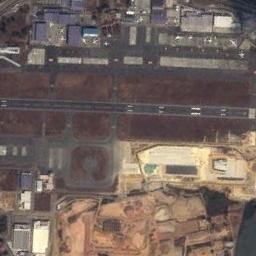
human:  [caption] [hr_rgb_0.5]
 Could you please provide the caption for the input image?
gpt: An airport with a runway and an open area in the vacant lot and some buildings arranged neatly beside .

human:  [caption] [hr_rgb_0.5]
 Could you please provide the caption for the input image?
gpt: There are many buildings along the runway and apron of the airport and many aircraft are parked .

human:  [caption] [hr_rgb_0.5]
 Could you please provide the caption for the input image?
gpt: There is an airport on the open place surrounded by many houses .

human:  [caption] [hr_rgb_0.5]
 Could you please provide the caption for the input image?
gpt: This airport has only one runway, And here is a row of planes parked in the open space .

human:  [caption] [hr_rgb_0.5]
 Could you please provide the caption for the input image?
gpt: The road is straight and long at the airport .